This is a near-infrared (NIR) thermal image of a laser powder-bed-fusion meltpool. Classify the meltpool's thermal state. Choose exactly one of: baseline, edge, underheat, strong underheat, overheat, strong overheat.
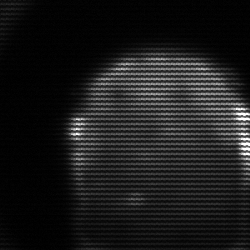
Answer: edge